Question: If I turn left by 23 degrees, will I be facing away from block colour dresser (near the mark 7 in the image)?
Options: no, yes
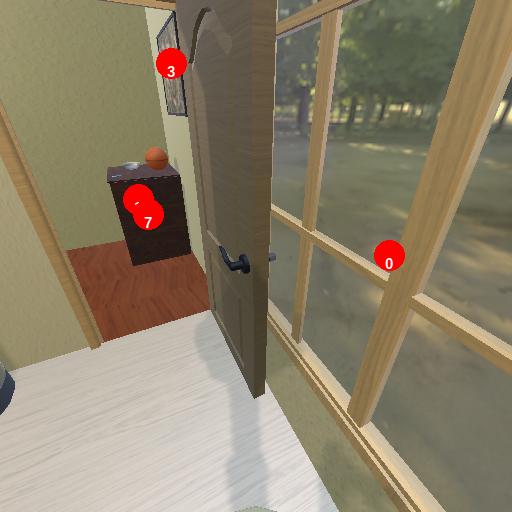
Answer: no